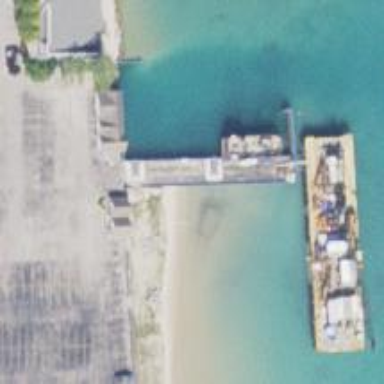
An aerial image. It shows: Mooring spot for ferries.